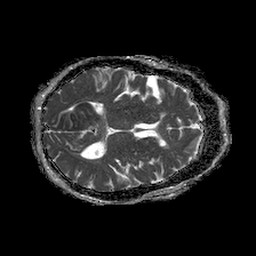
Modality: ADC
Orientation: axial
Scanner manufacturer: philips
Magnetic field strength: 1.5 T
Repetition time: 4.6 s
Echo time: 0.08517 s